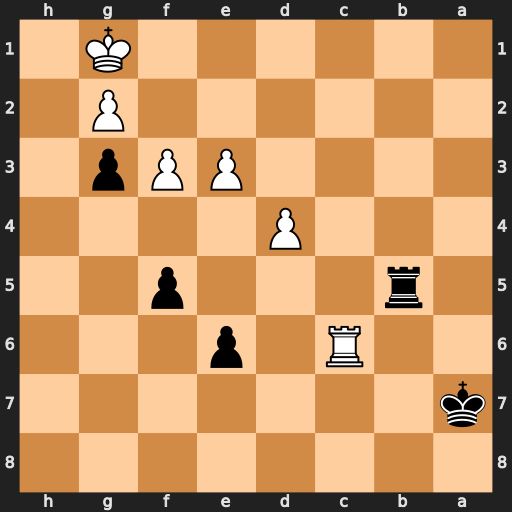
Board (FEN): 8/k7/2R1p3/1r3p2/3P4/4PPp1/6P1/6K1
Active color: b
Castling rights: -
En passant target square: -
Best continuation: Rb1+ Rc1 Rxc1#